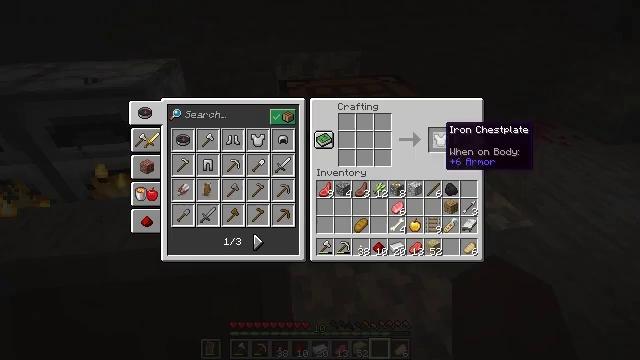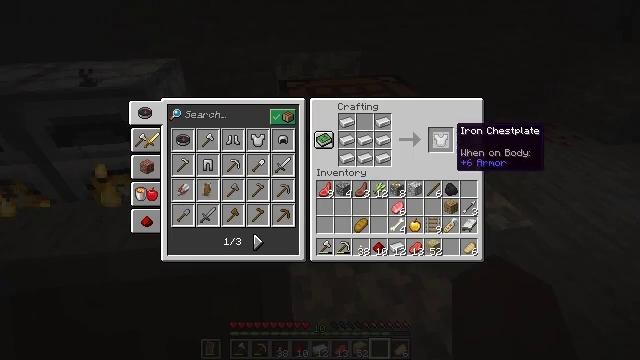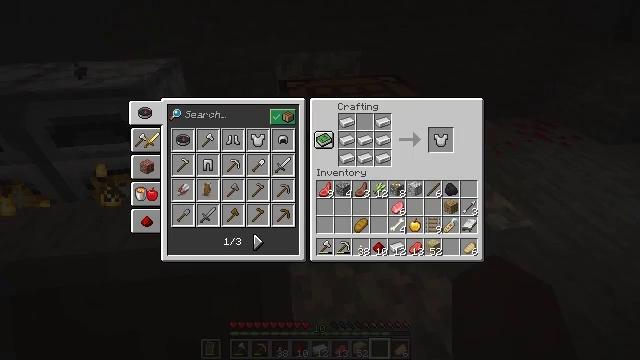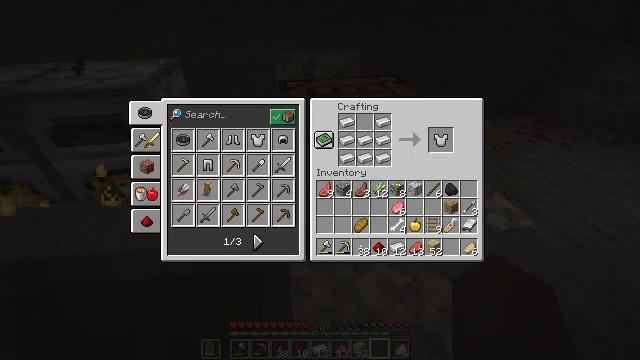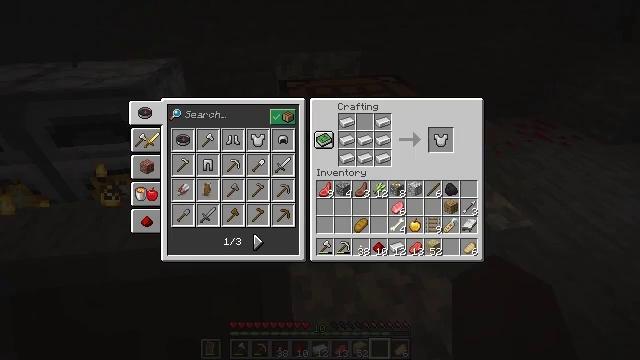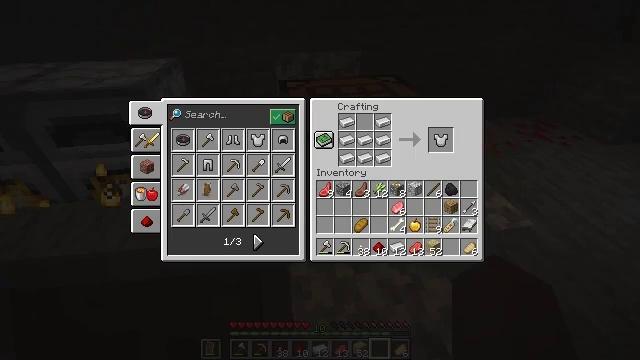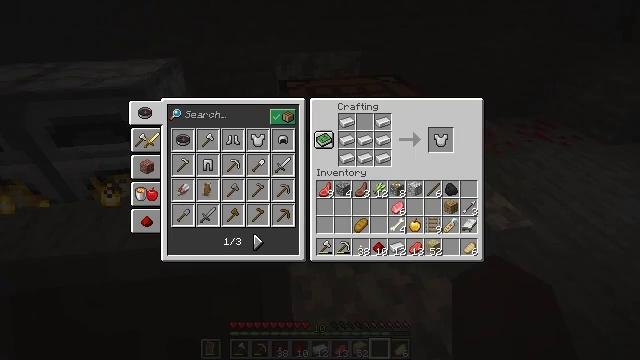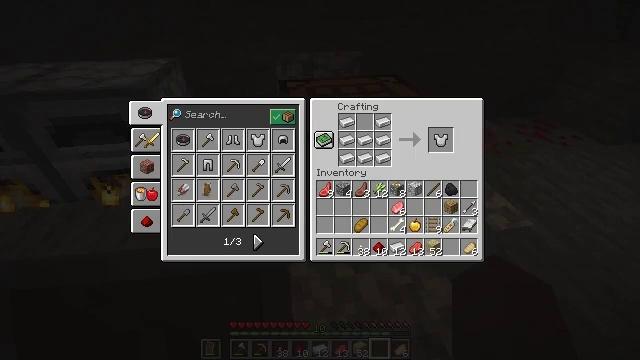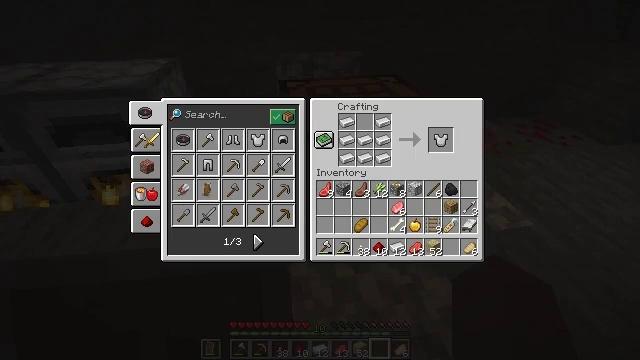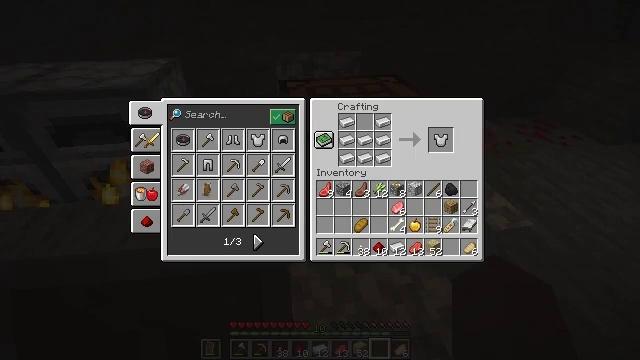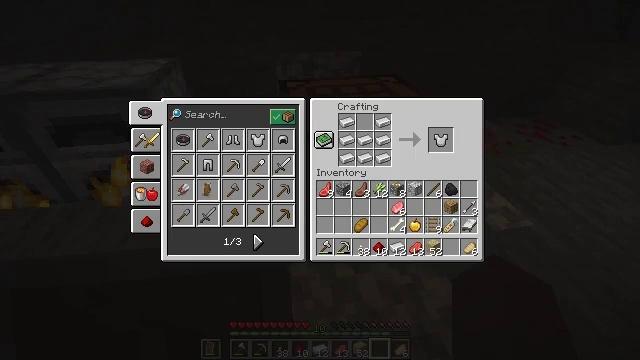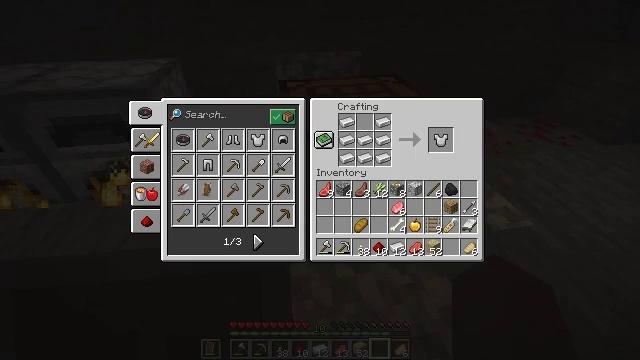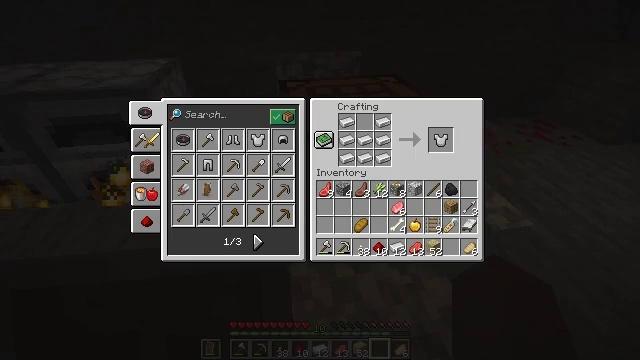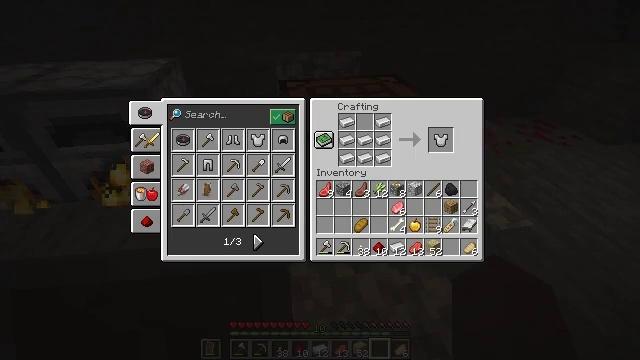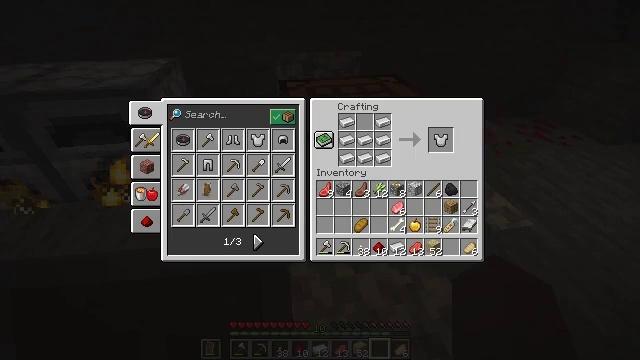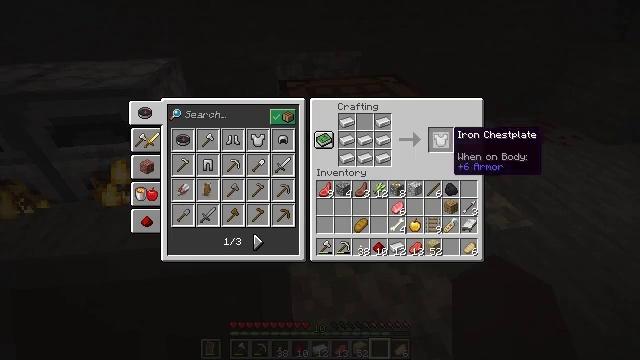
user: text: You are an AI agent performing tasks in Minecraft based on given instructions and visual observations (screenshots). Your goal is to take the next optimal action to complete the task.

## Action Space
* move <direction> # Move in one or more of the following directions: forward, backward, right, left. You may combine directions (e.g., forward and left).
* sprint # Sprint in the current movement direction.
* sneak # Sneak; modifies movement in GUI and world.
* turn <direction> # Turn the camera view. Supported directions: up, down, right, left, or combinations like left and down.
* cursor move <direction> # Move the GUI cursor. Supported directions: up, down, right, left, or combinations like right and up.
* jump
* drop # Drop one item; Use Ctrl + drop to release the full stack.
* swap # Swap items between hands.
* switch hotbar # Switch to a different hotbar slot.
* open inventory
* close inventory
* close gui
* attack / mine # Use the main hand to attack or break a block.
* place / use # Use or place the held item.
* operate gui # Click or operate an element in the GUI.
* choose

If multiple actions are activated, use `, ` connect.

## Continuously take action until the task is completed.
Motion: motion action
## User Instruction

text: Open the crafting table and craft an iron chestplate.
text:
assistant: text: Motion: open gui
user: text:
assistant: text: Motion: cursor move left and down, operate gui
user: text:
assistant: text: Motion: no_op
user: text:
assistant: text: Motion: no_op
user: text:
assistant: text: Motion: no_op
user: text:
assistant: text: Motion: no_op
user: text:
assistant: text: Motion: no_op
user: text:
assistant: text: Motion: no_op
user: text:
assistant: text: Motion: no_op
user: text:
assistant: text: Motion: no_op
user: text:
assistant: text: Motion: no_op
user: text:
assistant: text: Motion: no_op
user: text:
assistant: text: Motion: no_op
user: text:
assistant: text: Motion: cursor move right
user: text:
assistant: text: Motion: cursor move right and up
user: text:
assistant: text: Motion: cursor move right and up
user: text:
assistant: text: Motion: no_op
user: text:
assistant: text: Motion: no_op
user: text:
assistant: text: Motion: no_op
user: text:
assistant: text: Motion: no_op
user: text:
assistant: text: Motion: no_op
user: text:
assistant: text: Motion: no_op
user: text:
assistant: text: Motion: no_op
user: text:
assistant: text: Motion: no_op
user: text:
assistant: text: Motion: no_op
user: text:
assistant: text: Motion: operate gui
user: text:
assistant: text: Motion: operate gui
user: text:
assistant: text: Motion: no_op
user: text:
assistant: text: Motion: cursor move down
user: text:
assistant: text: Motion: cursor move down